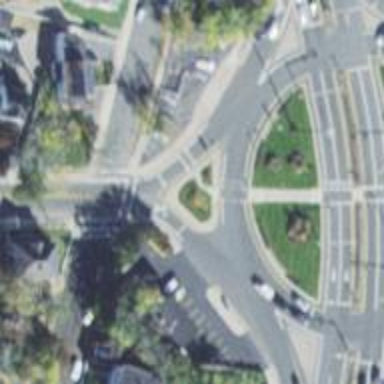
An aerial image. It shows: Circular junction on trunk highway.